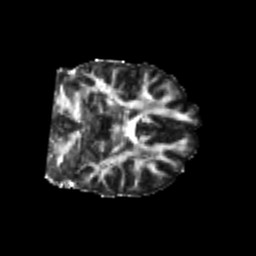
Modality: FA
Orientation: coronal
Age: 20
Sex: female
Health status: healthy
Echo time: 0.074 s